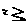
Label: zigzag